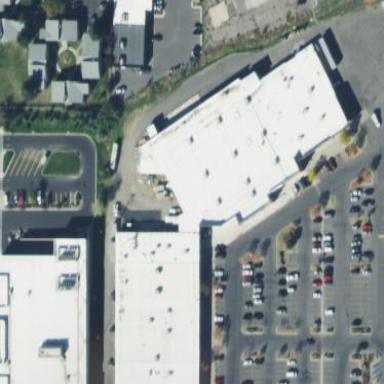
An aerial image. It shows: Building.